Question:
Is there an event when I click the X button?
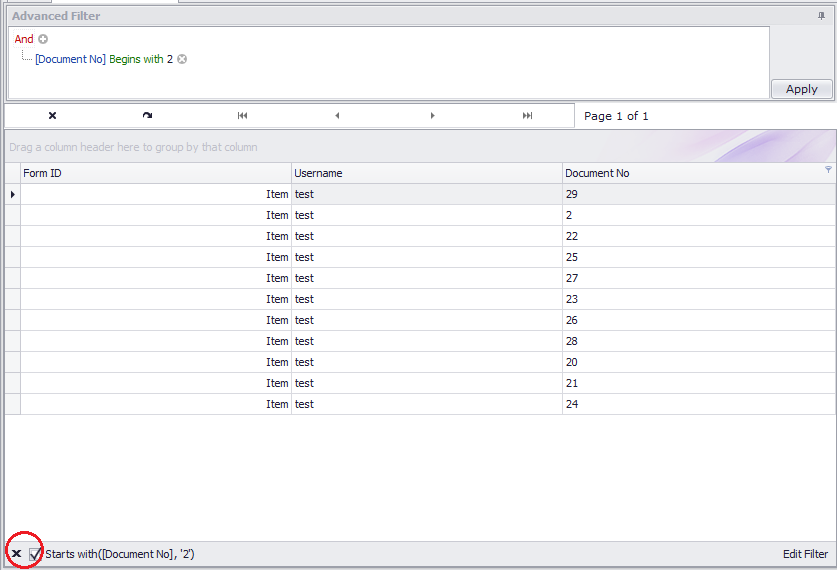
Answer: There is not such event, but it is possible to handle a related event, instead. The solution is descrived in DevExpress knowledge base: <URL>